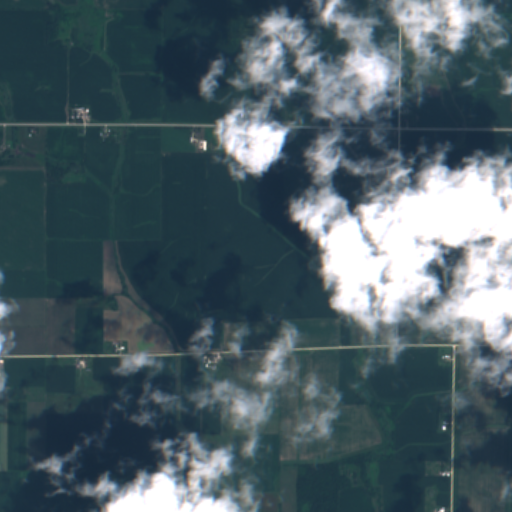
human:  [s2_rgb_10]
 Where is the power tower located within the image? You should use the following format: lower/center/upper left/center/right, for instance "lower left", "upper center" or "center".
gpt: The power tower is located in the upper right of the image.
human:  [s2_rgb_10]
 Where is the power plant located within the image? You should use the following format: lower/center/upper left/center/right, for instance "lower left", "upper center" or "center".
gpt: There is no power plant in the image.